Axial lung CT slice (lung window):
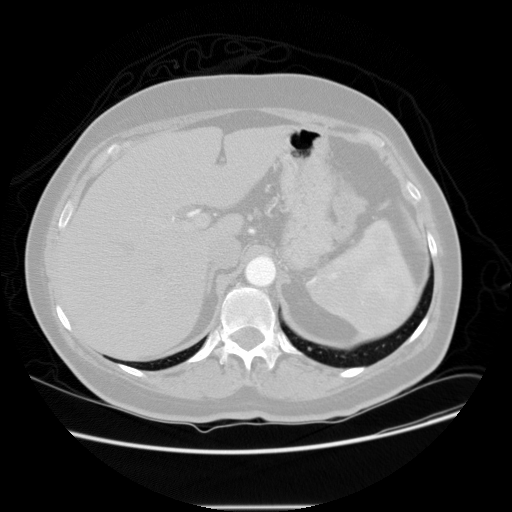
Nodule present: no